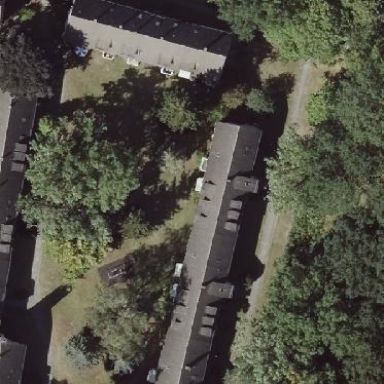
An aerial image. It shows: View of apartment building.